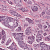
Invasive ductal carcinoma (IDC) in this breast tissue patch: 1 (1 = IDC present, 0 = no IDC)